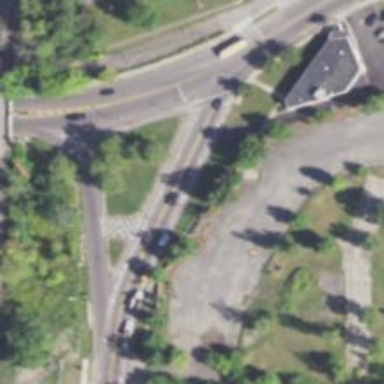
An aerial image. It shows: Secondary link road with asphalt surface.